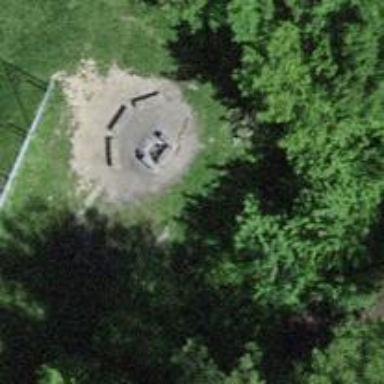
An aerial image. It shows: Barbecue facility.